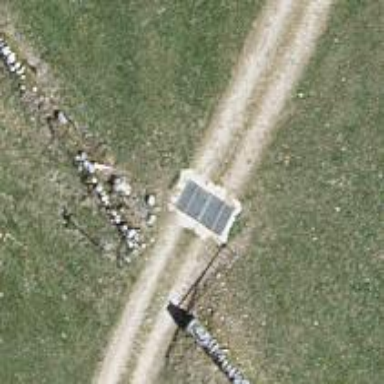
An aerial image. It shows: Cattle grid barrier.